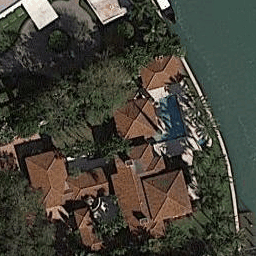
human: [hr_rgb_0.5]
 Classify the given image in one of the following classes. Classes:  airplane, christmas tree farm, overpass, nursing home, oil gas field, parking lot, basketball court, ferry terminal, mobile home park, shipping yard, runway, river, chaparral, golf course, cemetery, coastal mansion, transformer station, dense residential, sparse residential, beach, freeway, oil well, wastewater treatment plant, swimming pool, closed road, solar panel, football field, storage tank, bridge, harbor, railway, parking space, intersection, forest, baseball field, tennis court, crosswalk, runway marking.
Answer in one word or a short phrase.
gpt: coastal mansion